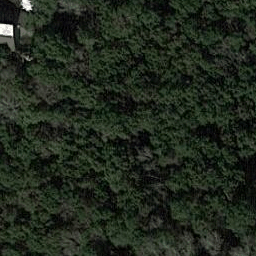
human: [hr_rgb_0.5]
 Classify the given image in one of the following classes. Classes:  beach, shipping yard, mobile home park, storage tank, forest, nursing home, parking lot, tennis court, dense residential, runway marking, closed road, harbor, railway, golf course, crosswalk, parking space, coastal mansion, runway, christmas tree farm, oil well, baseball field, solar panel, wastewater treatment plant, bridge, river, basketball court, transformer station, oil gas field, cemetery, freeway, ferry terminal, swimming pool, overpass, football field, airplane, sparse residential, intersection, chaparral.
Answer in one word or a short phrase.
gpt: forest